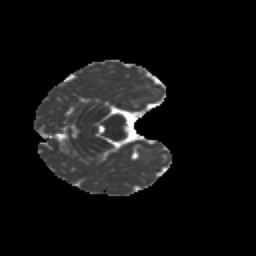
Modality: MD
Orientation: axial
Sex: male
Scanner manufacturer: siemens
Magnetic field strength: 3 T
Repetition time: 5 s
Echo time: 0.071 s